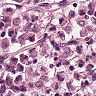
Metastatic tissue present: yes